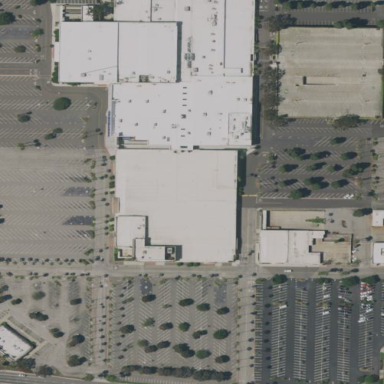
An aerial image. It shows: Flat-roofed retail building.